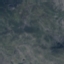
Land use / land cover class: HerbaceousVegetation